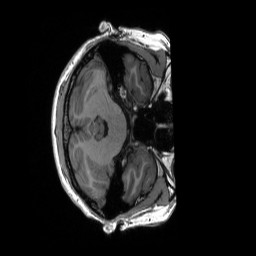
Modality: T1w
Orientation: axial
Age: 22
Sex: female
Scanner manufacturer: siemens
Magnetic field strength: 3 T
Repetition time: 2.53 s
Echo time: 0.0033 s